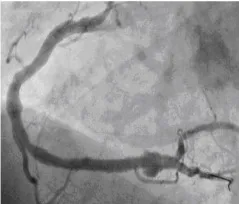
Coronary angiography and CT scan before and after MGuard stent implantaion. (C) Partial opacification of the aneurysmal sac through the holes of the mesh just after stent implantation.
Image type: radiology (ct)